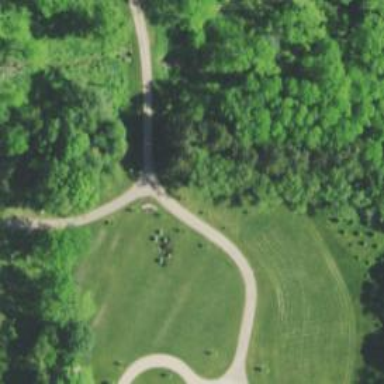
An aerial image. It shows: Driveway leading to service road.